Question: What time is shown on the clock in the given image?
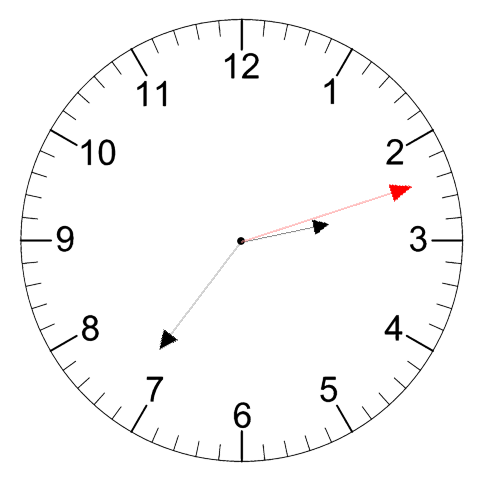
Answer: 02:36:12